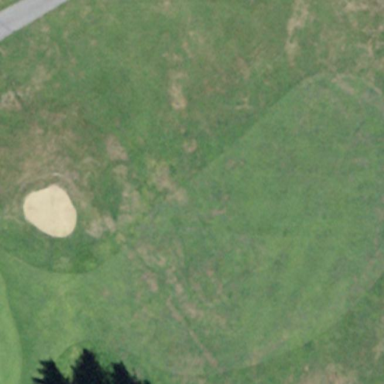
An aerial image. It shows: Golf fairway in the image.